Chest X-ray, AP view. Patient: 34 years old, sex M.
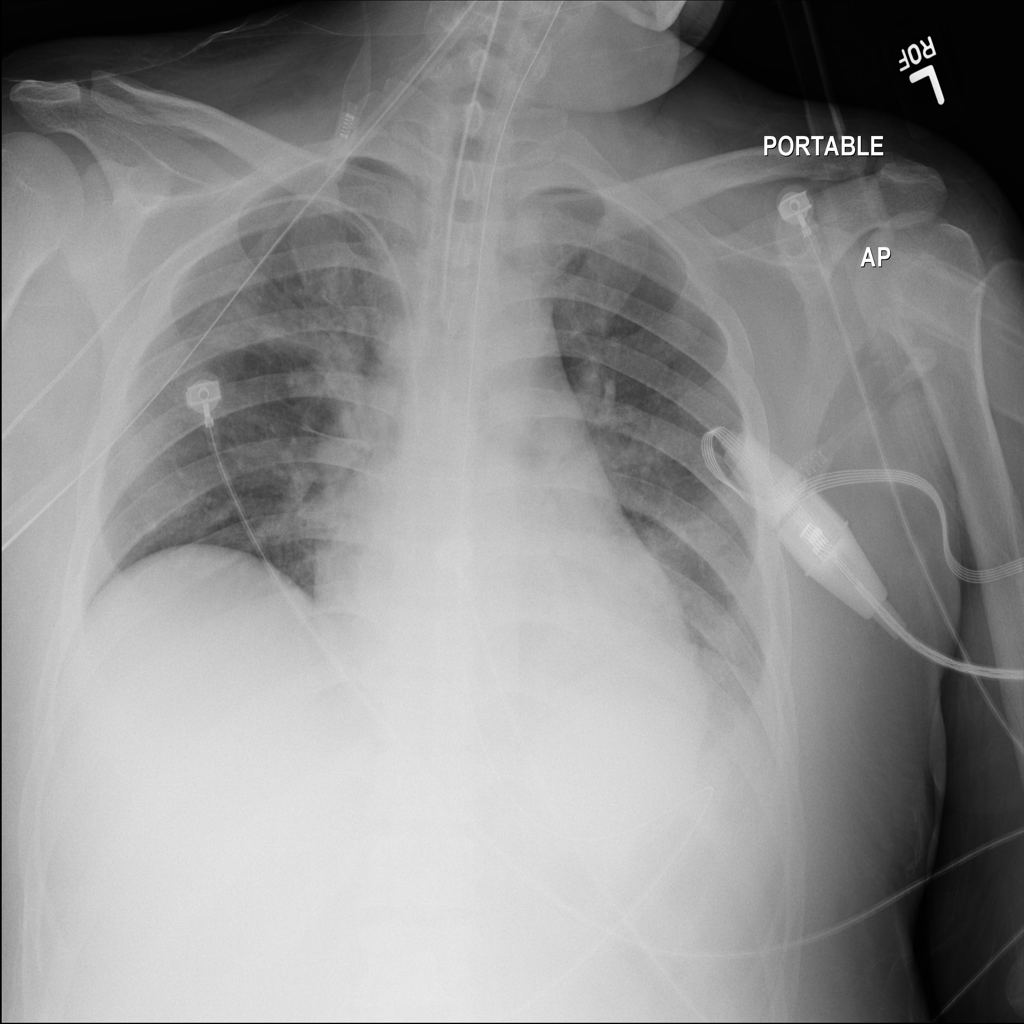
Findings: No Finding